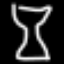
Label: hourglass